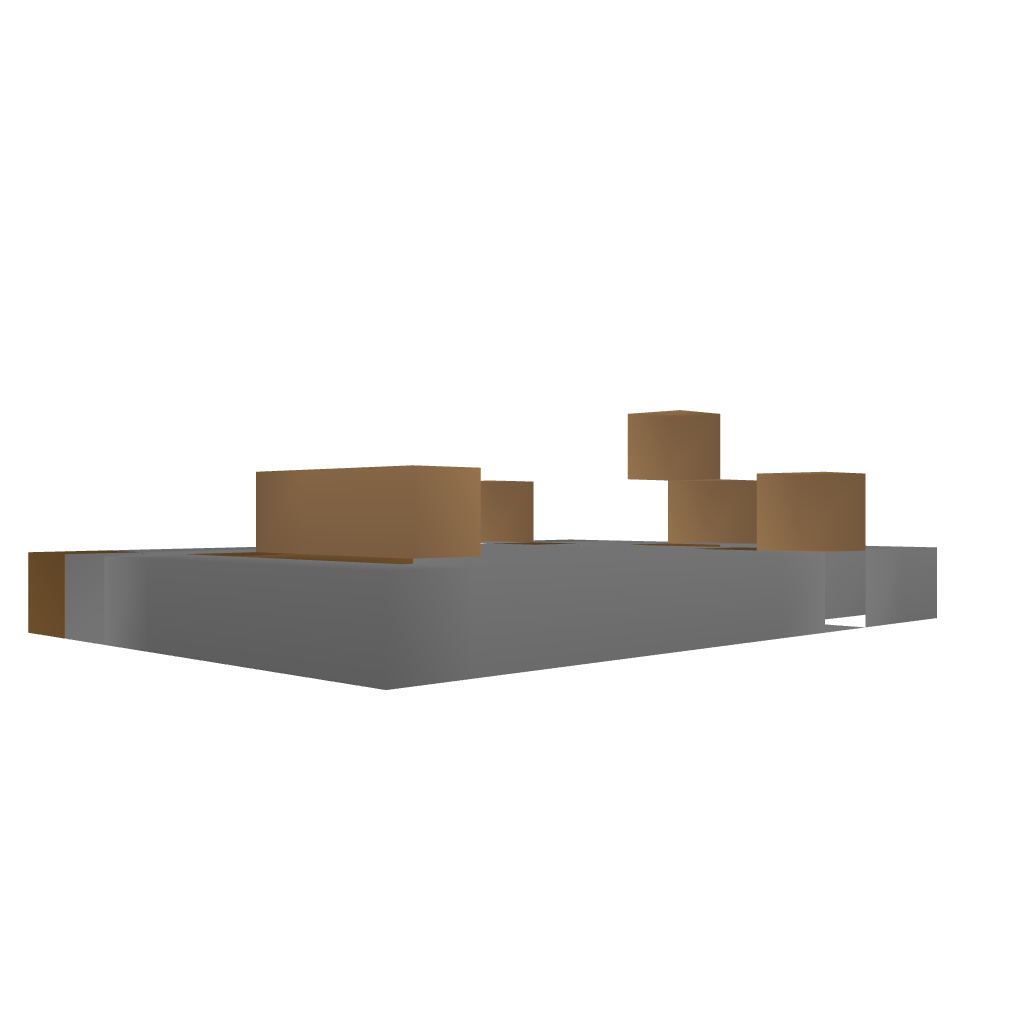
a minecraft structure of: Wind Chimes bad low quality